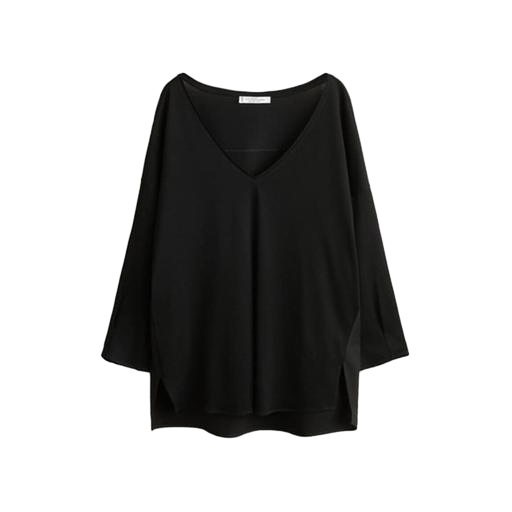
black dolman-sleeve split-neck top only macy, wide vneck, black long-sleeve oversized tunic, white background